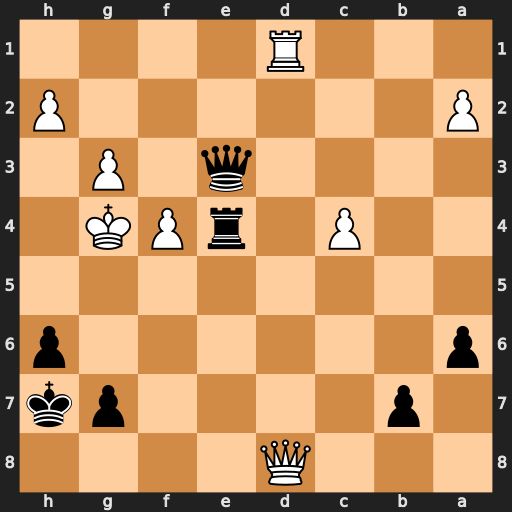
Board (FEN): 3Q4/1p4pk/p6p/8/2P1rPK1/4q1P1/P6P/3R4
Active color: b
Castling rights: -
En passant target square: -
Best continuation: Qe2+ Kh3 Qh5+ Qh4 Qxd1